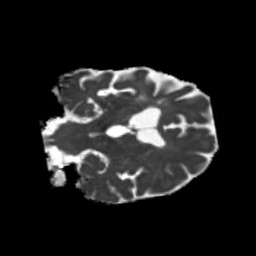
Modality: MD
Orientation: coronal
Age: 64
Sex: male
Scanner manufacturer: siemens
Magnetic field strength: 3 T
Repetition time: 5.25 s
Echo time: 0.08 s